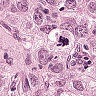
Metastatic tissue present: yes